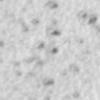
Label: no_change